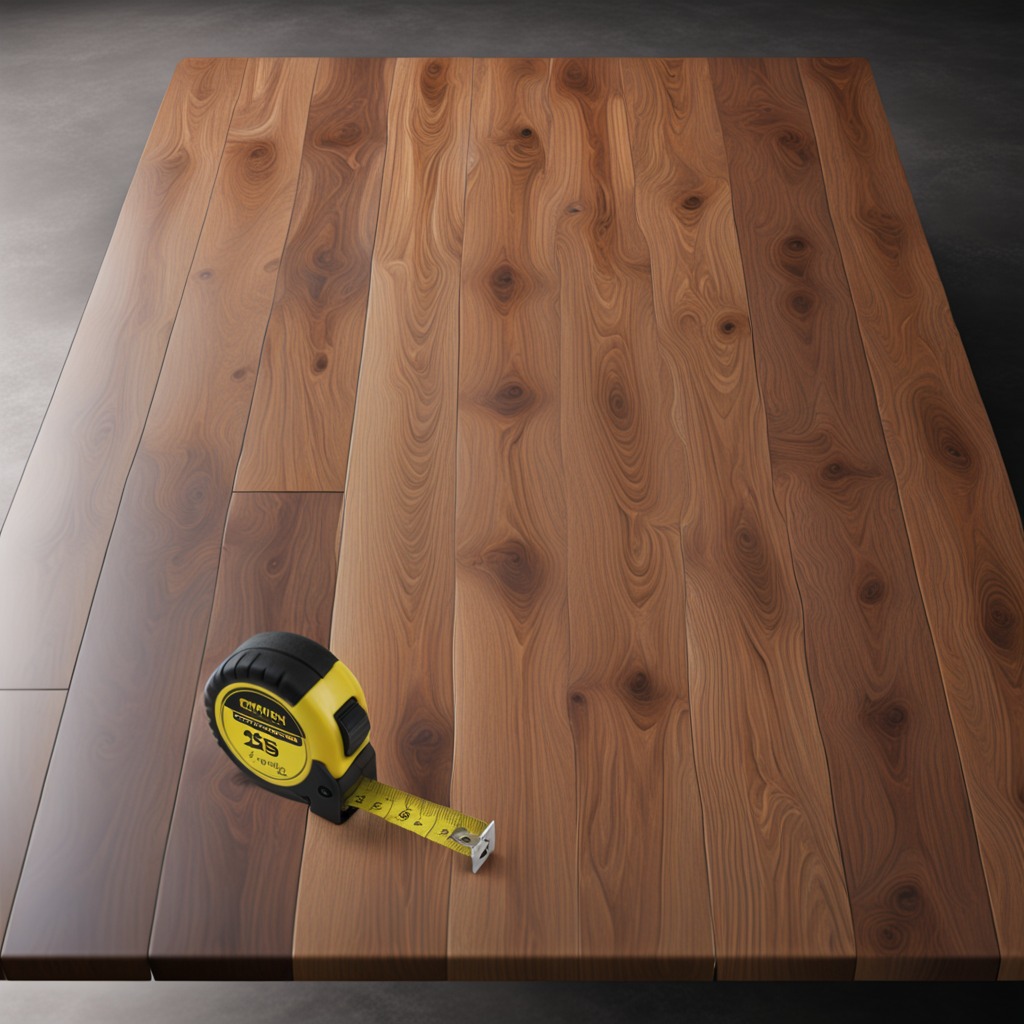
A measuring tape is lying on the wooden table in a vintage motorcycle garage.